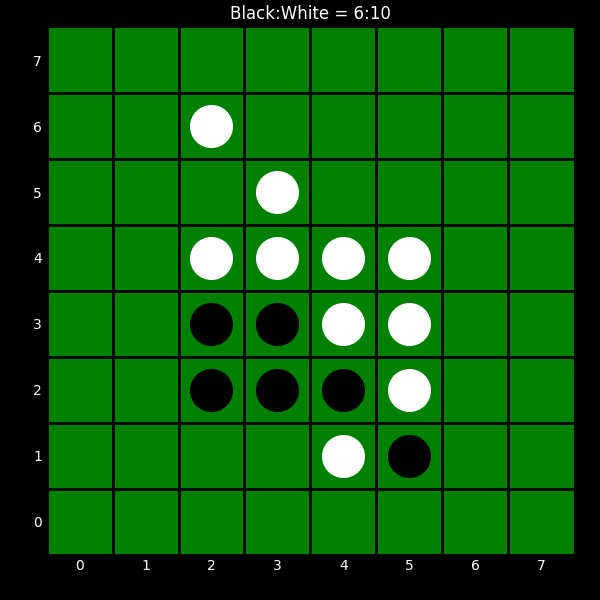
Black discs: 6
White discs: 10